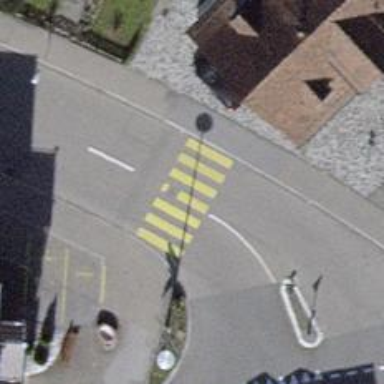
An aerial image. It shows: Pedestrian crossing with zebra markings on the footway.